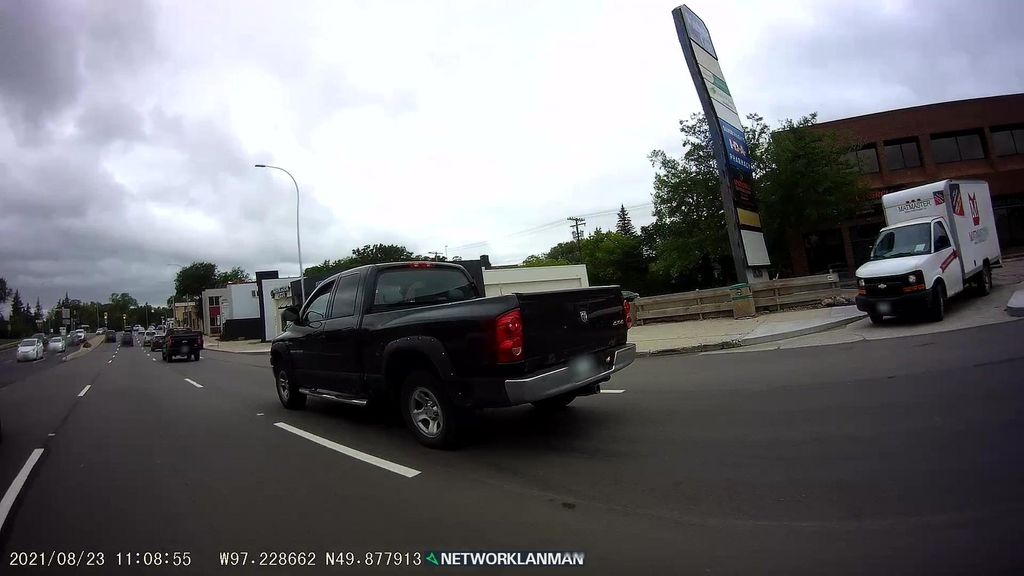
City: winnipeg